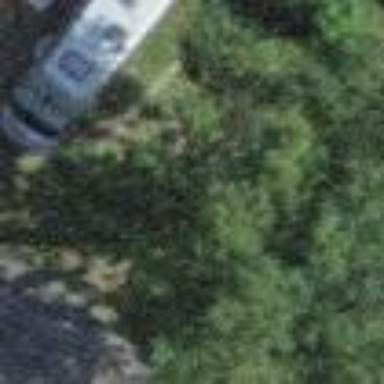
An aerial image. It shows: Camping pitch for tourists.